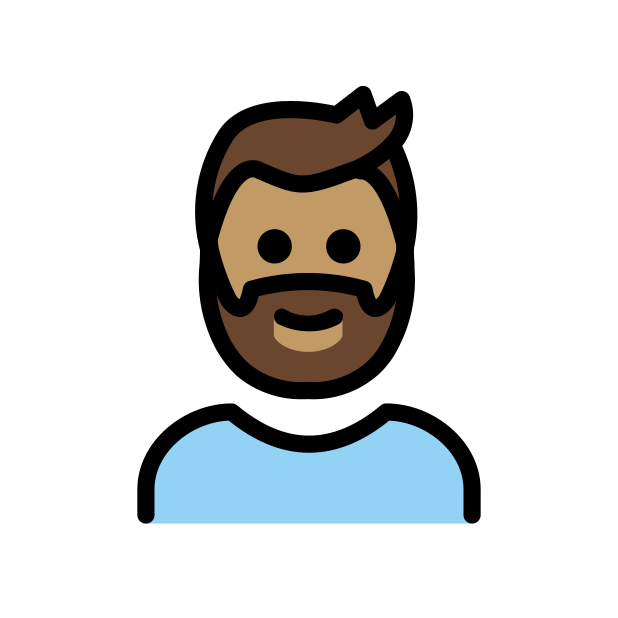
man: medium skin tone, beard